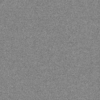
Label: dusty